CT reconstruction: convct
Segmentation target: spine
Patient: F, age 65
ISS stage: Stage 2
Metal implant: no
Axial slice:
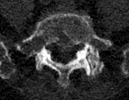
Sagittal slice:
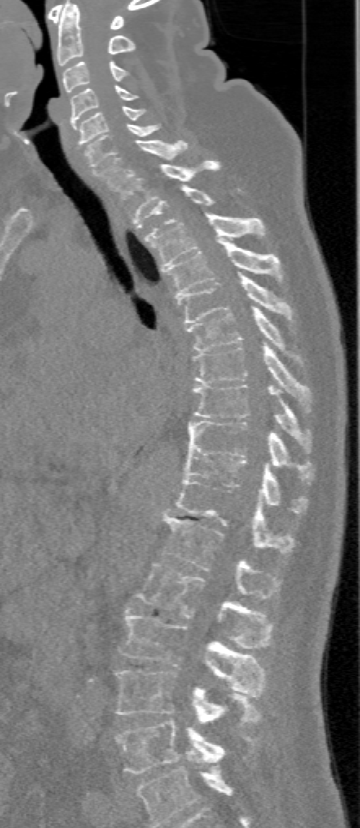